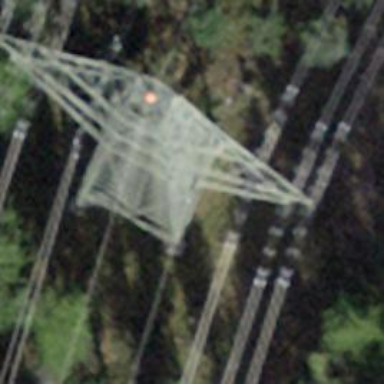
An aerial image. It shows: Power line in the image.